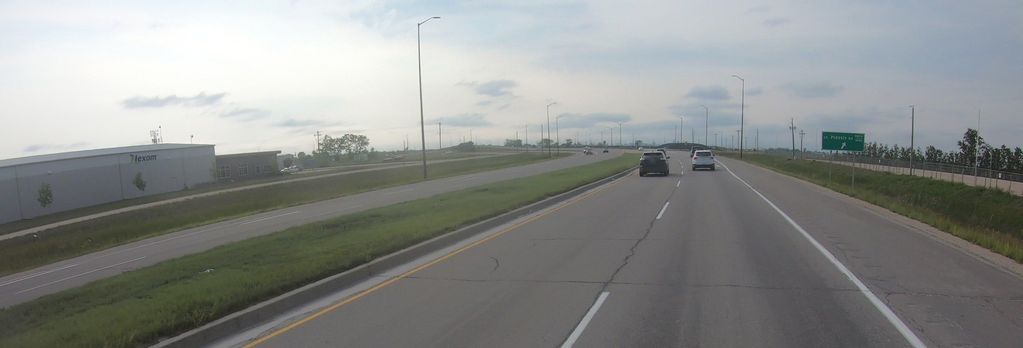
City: winnipeg